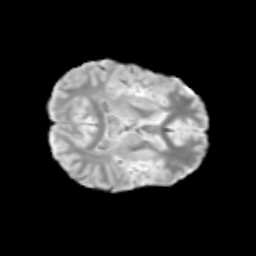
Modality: T2w
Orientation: axial
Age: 12
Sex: male
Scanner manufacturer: siemens
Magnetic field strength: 3 T
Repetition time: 3.8 s
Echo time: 0.07 s